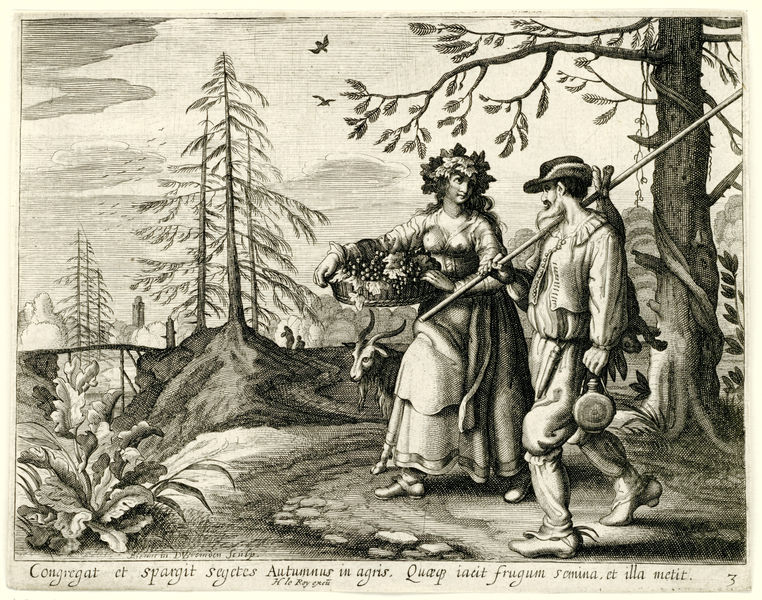
Titel: Herfst
Künstler: Daniël van den Bremden
Standort: Amsterdam
Institution: Rijksmuseum
Schlagwörter: baum, blätter, himmel, vogel, landschaft, frau, kleid, weg, flasche, vögel, brücke, pflanzen, wald, früchte, korb, druck, druckgraphik, fichte, nadelbaum, allegorie, jäger, wanderer, hörner, ziege, fruchtkorb